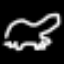
Label: frog